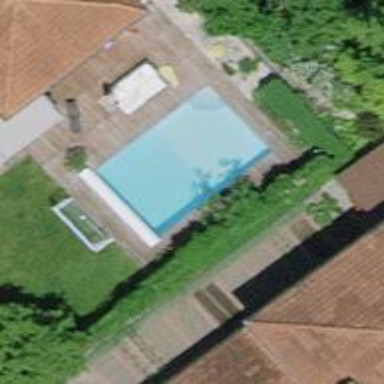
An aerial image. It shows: Swimming pool located in leisure land.